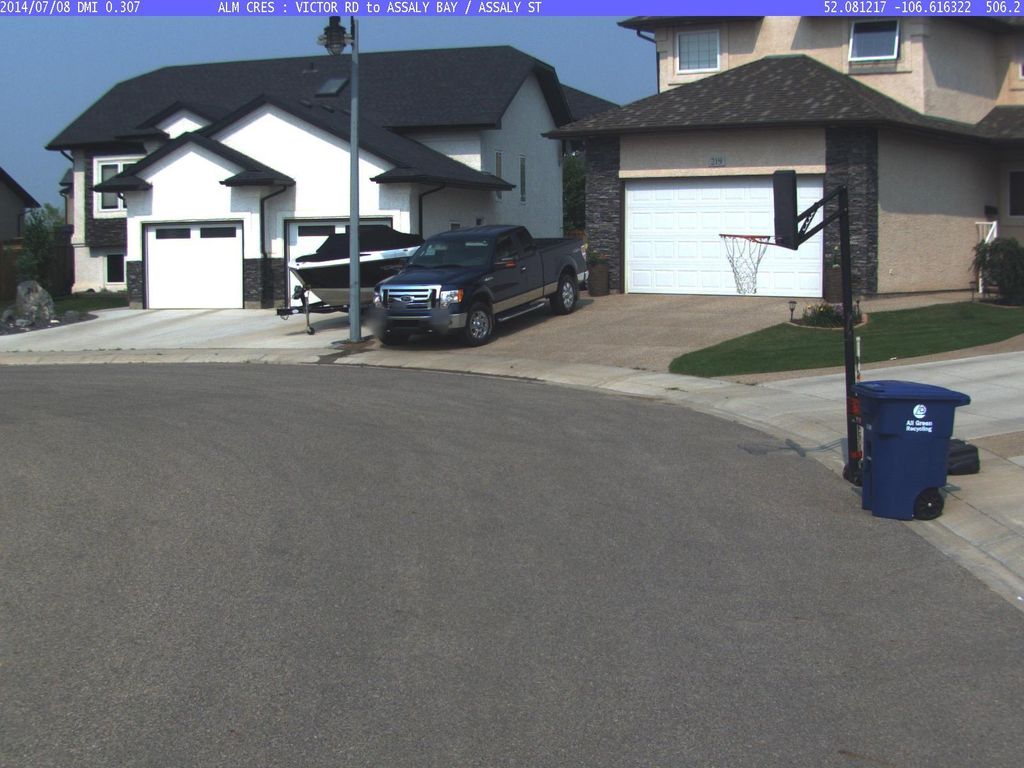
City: saskatoon